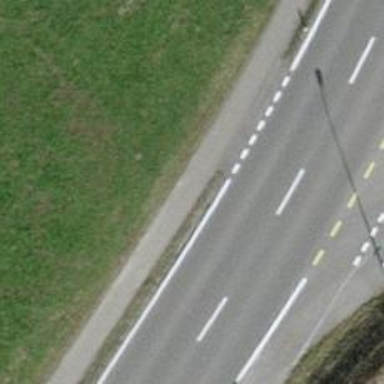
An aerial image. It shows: Paved cycleway.